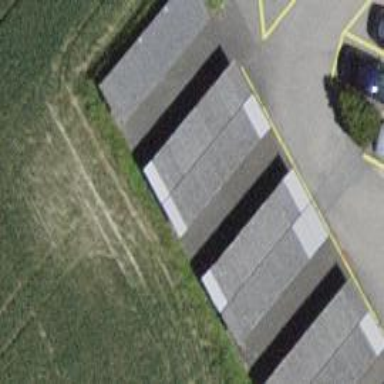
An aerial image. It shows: View of roof of building.